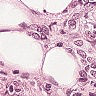
Metastatic tissue present: yes